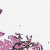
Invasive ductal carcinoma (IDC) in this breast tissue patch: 0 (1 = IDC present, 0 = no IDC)